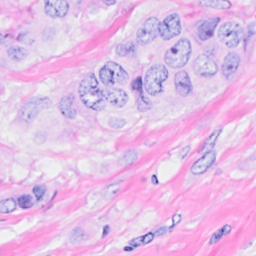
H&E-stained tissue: Breast